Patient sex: M
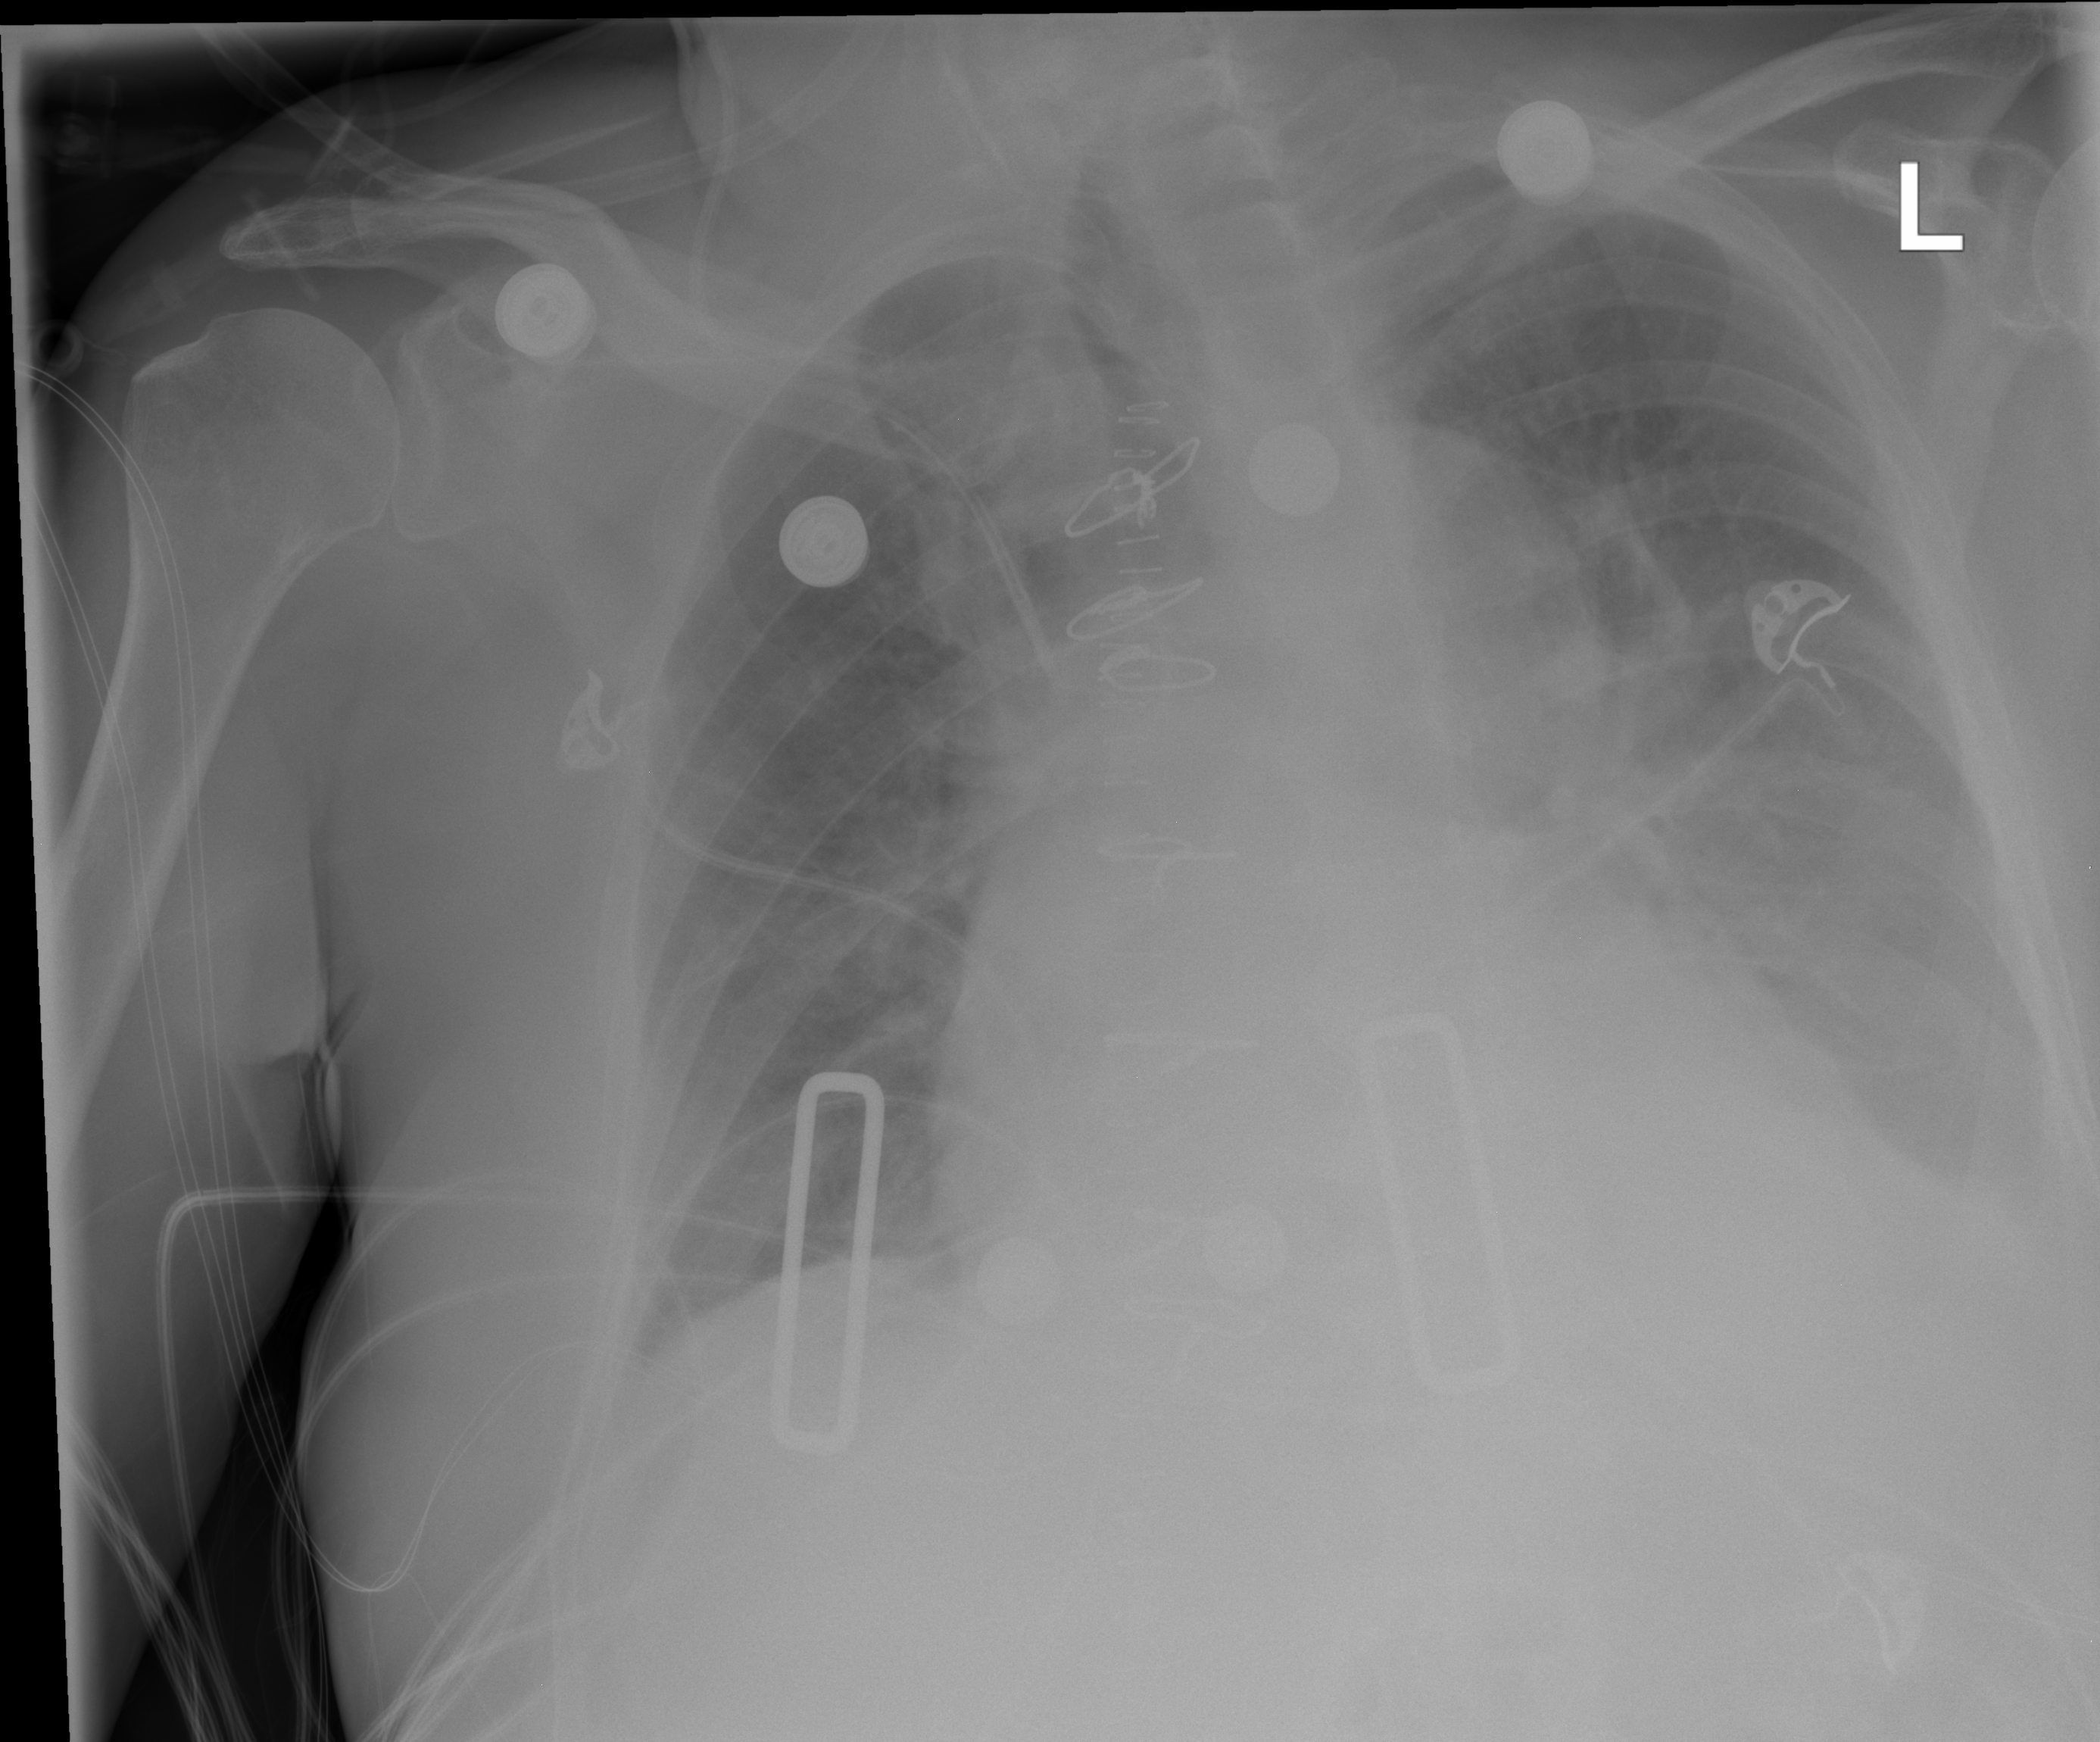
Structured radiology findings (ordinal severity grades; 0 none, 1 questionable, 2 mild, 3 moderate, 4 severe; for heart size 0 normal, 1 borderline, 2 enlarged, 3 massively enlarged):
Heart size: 2
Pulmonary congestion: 1
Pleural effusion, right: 0
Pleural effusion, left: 2
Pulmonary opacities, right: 0
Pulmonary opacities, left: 1
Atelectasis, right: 0
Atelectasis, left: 2